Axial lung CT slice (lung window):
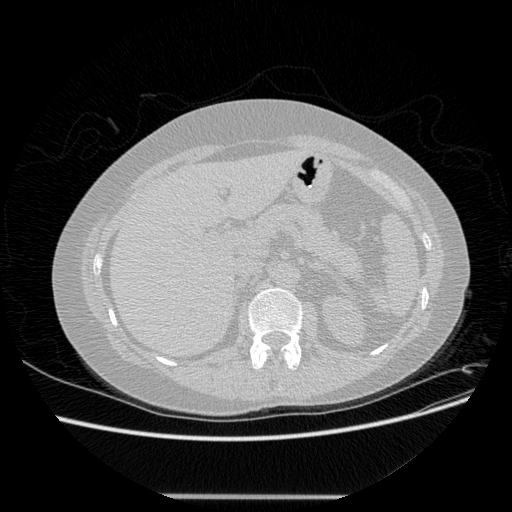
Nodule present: no